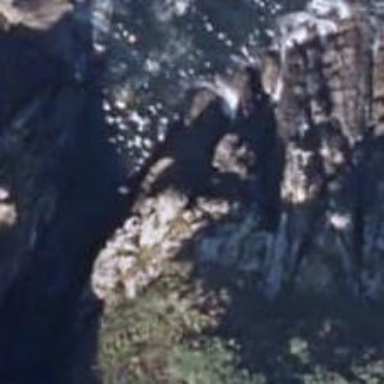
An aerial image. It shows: Cliff in nature.